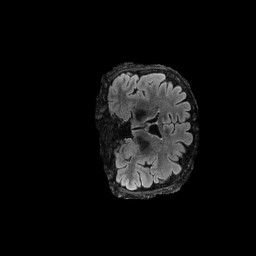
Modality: FLAIR
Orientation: coronal
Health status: ill
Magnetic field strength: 3 T